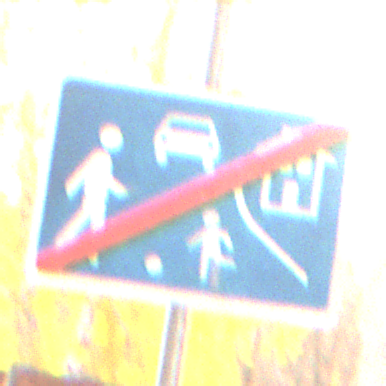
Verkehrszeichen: EndeVerkehrsberuhigterBereich
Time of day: SunriseSunset
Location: Roofed (Suburban)
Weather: Clear
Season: NotSpecified
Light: Natural